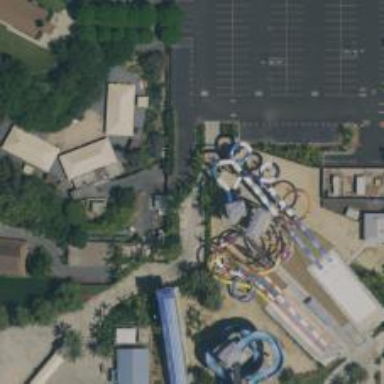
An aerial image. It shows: Water slide attraction.